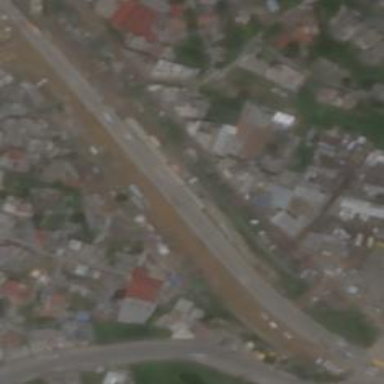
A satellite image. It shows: Trunk highway.